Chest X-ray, PA view. Patient: 44 years old, sex F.
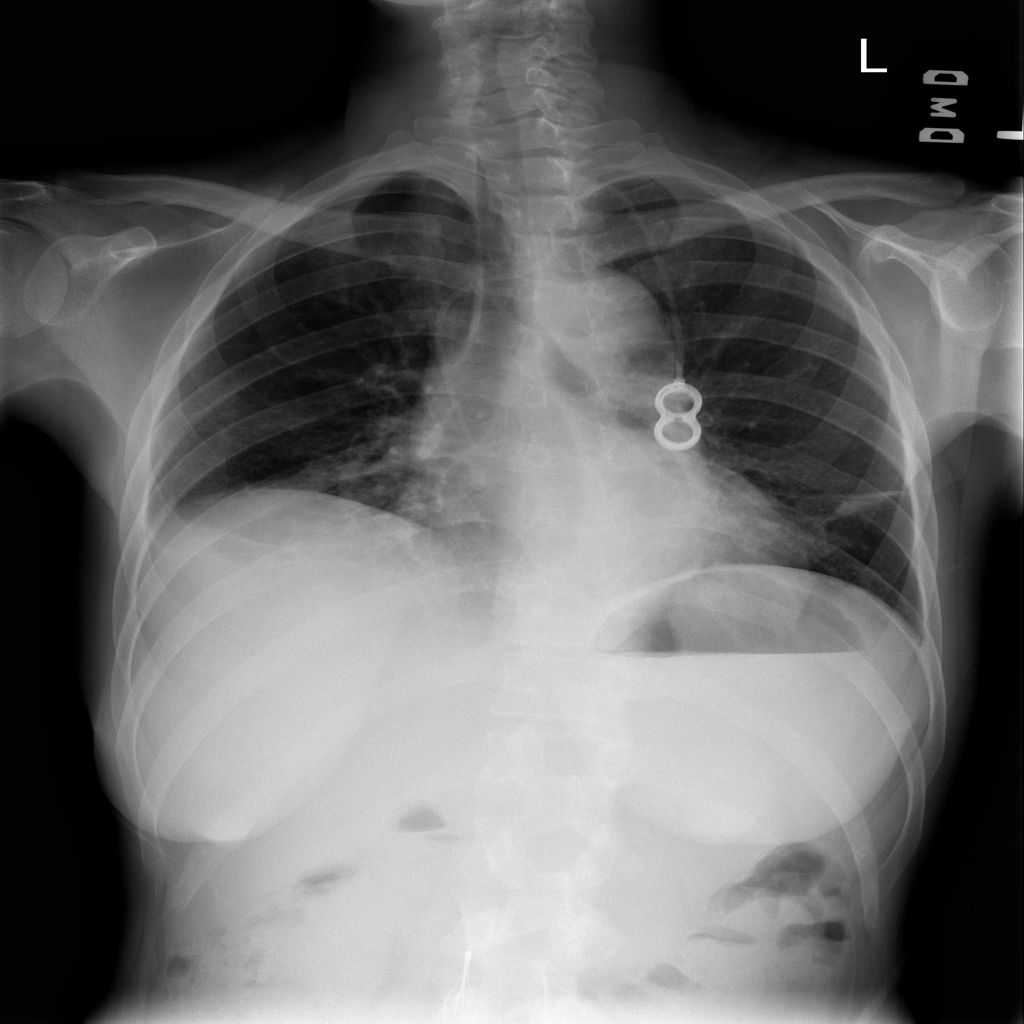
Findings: Atelectasis